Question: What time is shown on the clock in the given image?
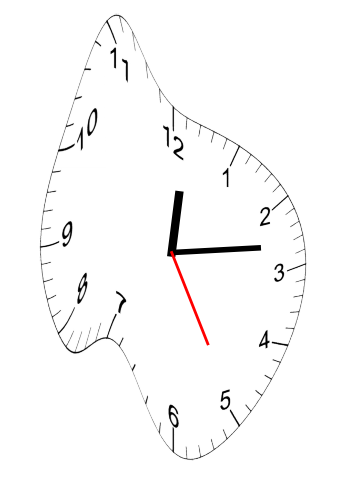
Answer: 12:13:25